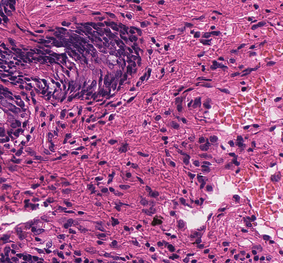
Tumor epithelial tissue: no
Tumor-associated stroma tissue: yes
Normal tissue: no